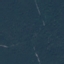
Land use / land cover: Forest